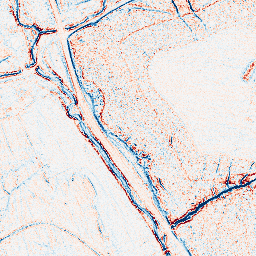
Category: edge_preserving
Decomposition family: anisotropic_diffusion
Decomposition parameters: iterations: 10
kappa: 30
gamma: 0.05
Upsampling method: bspline
Upsampling parameters: scale: 8
Upsampling scale: 8